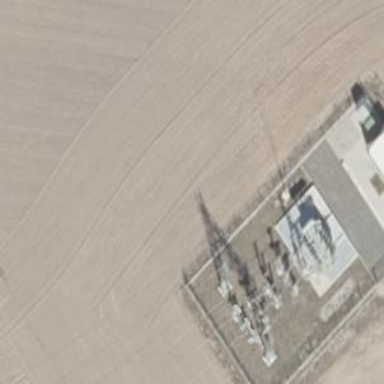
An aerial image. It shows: Power substation enclosed by fence.